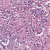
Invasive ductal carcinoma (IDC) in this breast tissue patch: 1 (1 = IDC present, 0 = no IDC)